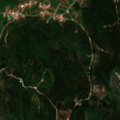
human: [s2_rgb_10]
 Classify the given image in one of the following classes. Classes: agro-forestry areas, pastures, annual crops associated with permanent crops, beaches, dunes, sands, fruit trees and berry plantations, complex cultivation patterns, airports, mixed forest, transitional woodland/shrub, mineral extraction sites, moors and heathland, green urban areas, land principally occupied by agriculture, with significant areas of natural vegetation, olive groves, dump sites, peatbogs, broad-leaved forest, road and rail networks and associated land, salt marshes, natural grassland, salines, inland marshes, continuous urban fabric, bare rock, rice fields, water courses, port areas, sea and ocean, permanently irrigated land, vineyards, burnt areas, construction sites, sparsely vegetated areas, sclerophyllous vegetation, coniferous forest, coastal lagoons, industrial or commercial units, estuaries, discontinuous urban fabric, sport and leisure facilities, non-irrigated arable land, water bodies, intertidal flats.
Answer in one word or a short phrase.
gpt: discontinuous urban fabric, coniferous forest, mixed forest, sclerophyllous vegetation, transitional woodland/shrub